Question: I have a app that creates jpg images. Now I want to open a dialog which shows all the possible apps which can open a jpg image. When I tap on one of the apps in the dialog the tapped app should be opened and get the jpg image as parameter.
Here such a dialog from another app:

The dialog above shows all the apps where I can open my jpg image with.
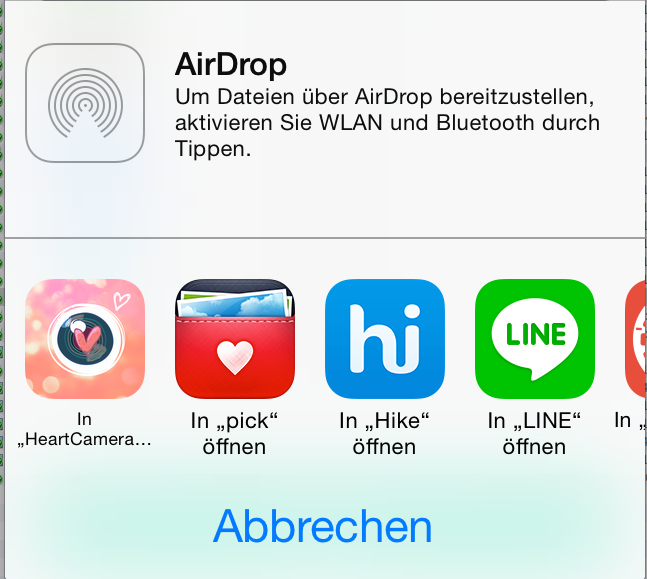
Answer: In the <URL>, there are two methods:
'presentOpenInMenuFromBarButtonItem' and 'presentOpenInMenuFromRect'
Quite simple to use, first create and initialize an instance of 'UIDocumentInteractionController':
'''
self.documentInteractionController = [UIDocumentInteractionController interactionControllerWithURL:yourFilePathURL];
'''
Next present the open-in dialog using either one of the above mentioned methods.